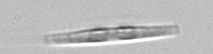
Label: pennate